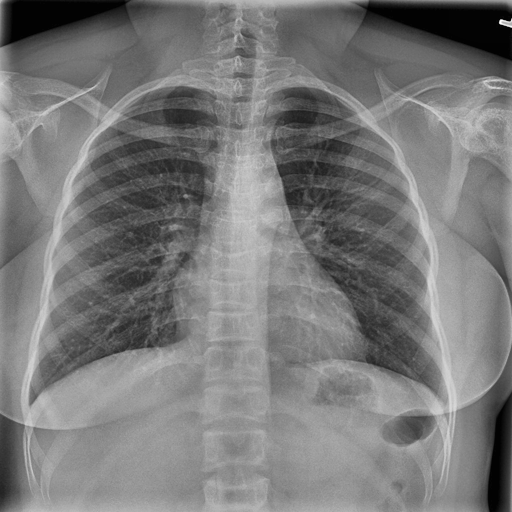
Finding: NORMAL